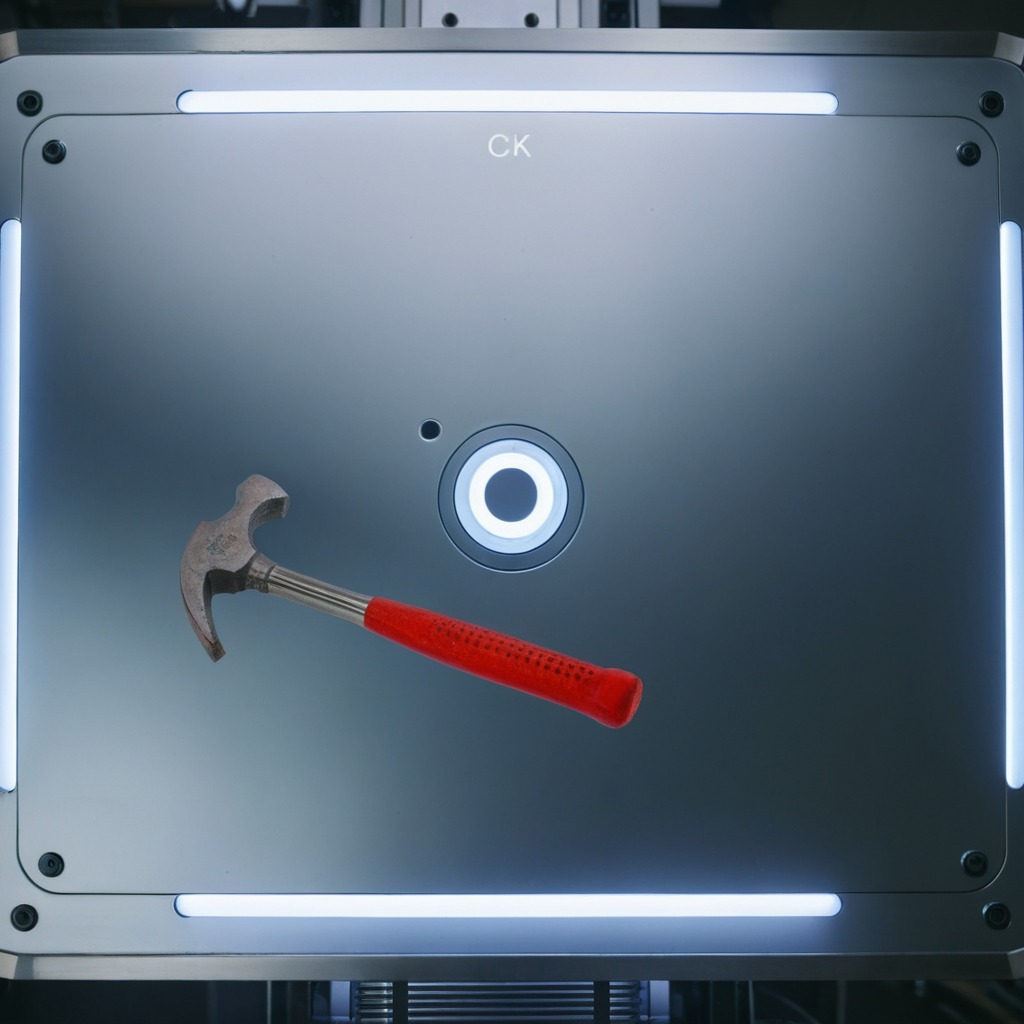
A hammer is lying on a metal table in a machine shop under fluorescent lights.